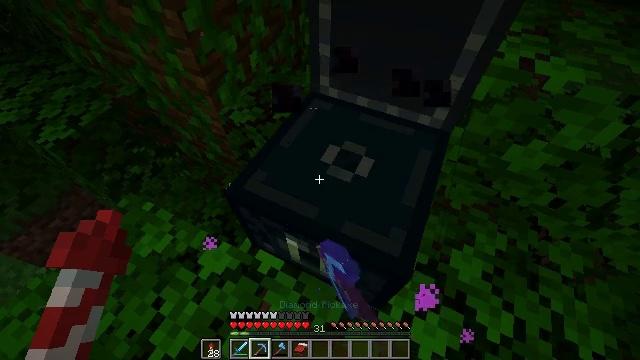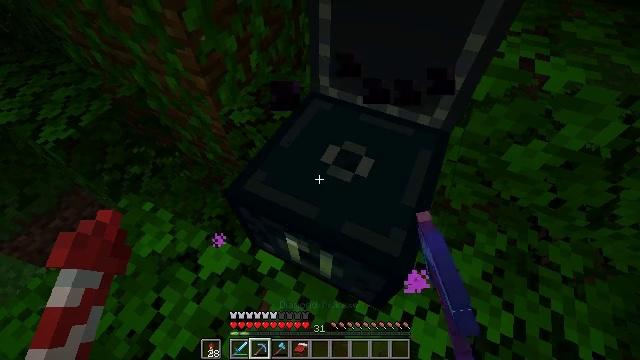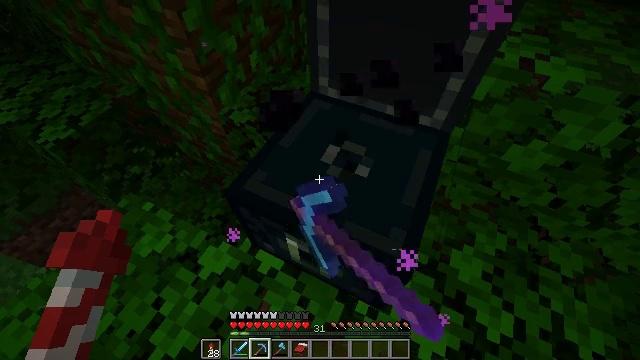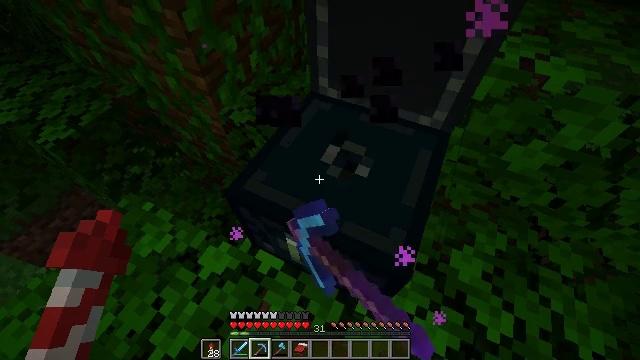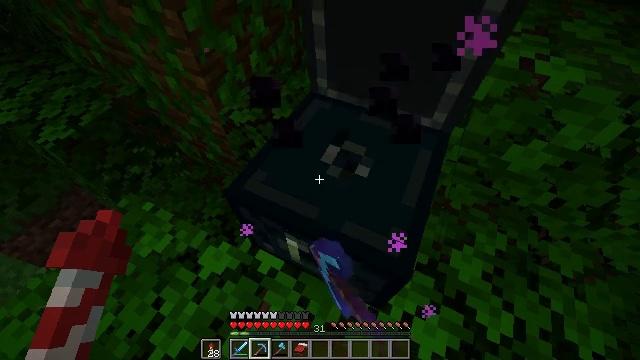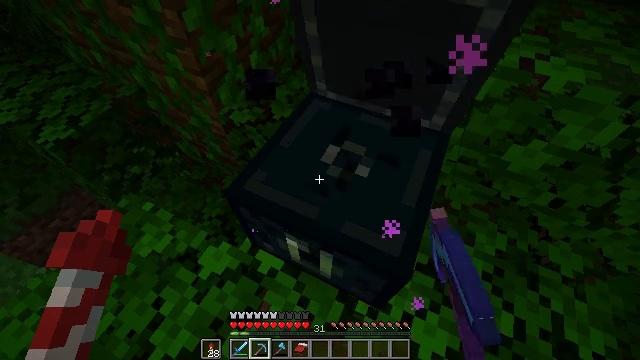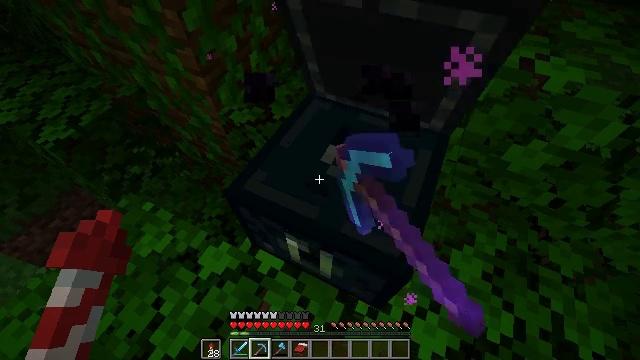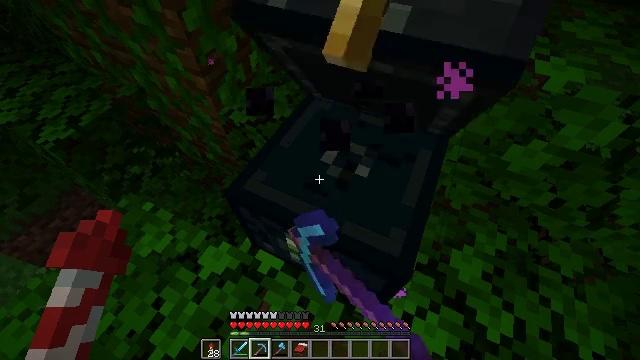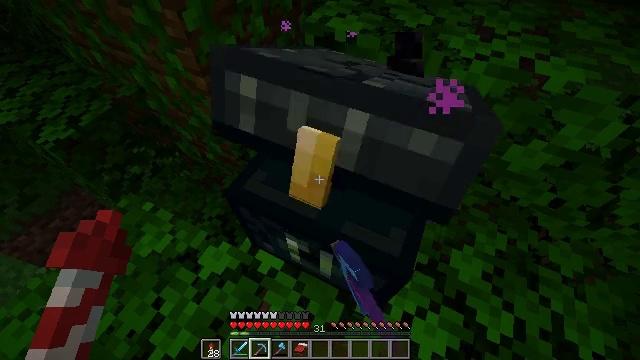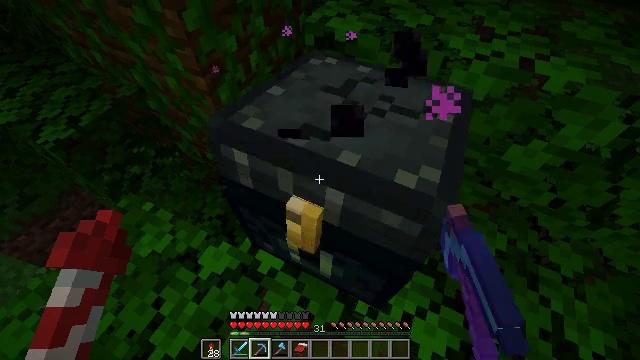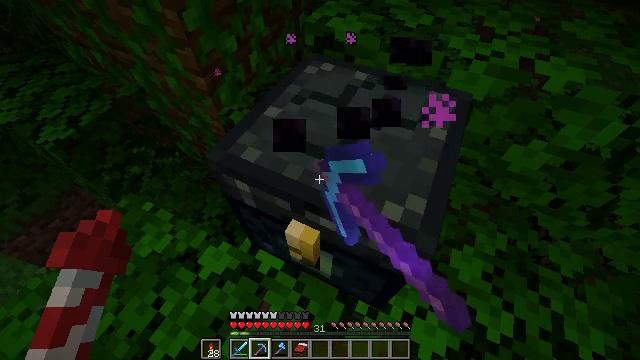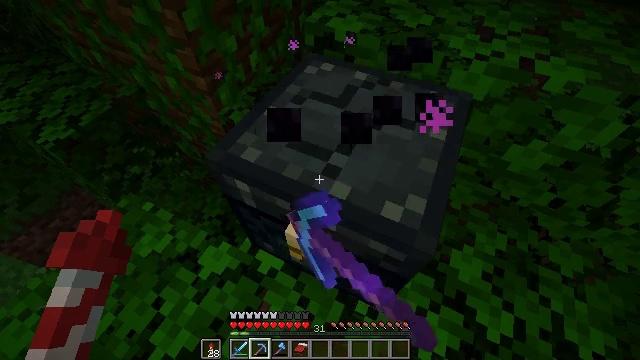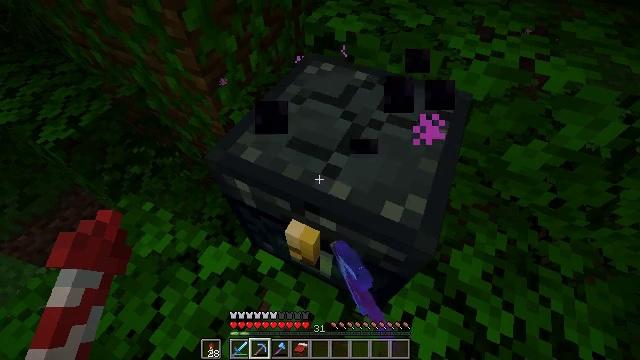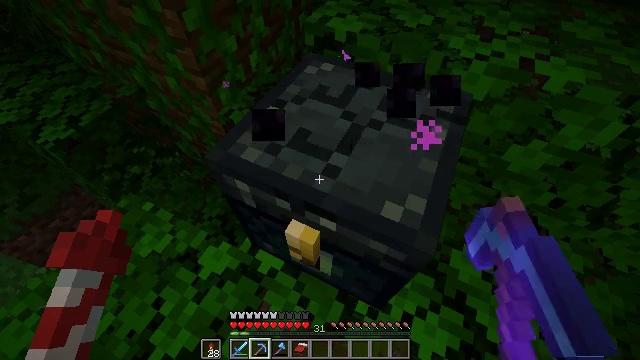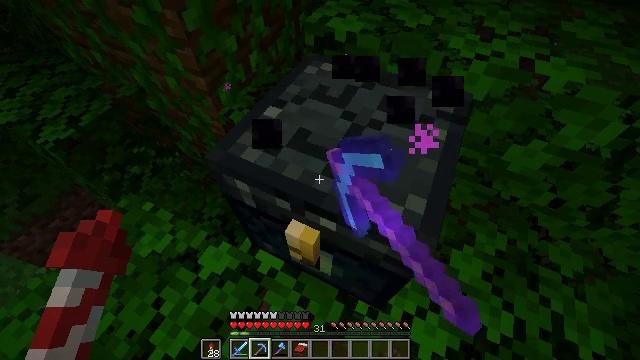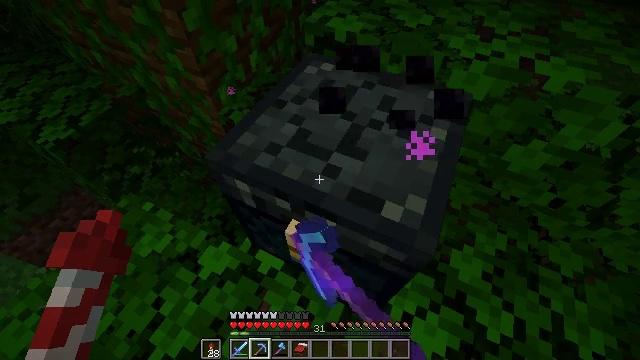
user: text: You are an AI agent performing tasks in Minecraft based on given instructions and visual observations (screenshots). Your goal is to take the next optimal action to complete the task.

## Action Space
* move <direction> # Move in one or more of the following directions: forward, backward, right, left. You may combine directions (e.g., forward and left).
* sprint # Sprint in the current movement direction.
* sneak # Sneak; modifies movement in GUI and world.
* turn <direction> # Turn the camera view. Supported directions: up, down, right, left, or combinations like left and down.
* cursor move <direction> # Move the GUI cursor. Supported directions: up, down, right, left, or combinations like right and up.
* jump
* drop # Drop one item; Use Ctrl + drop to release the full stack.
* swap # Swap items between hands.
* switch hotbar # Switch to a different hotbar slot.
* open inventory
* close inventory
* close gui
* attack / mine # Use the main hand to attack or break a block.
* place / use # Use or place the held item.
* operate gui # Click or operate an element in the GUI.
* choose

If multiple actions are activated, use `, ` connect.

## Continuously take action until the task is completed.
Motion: motion action
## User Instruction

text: Retrieve the ender chest safely.
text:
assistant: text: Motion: attack / mine
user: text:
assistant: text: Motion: attack / mine
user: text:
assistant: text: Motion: attack / mine
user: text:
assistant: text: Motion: attack / mine
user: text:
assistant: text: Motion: attack / mine
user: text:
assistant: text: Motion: attack / mine
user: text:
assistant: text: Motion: attack / mine
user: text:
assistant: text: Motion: attack / mine
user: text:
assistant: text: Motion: attack / mine
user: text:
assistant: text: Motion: attack / mine
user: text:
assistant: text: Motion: attack / mine
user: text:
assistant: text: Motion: attack / mine
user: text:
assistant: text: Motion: attack / mine
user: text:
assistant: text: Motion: attack / mine
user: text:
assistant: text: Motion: attack / mine
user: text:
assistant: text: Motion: attack / mine
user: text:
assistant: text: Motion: attack / mine
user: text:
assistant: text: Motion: attack / mine
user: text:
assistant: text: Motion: attack / mine
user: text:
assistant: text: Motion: attack / mine
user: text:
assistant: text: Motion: attack / mine
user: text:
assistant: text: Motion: attack / mine
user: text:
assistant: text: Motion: attack / mine
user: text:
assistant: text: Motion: attack / mine
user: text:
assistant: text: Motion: attack / mine
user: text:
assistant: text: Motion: attack / mine
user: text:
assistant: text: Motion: attack / mine
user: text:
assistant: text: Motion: attack / mine
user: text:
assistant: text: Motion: attack / mine